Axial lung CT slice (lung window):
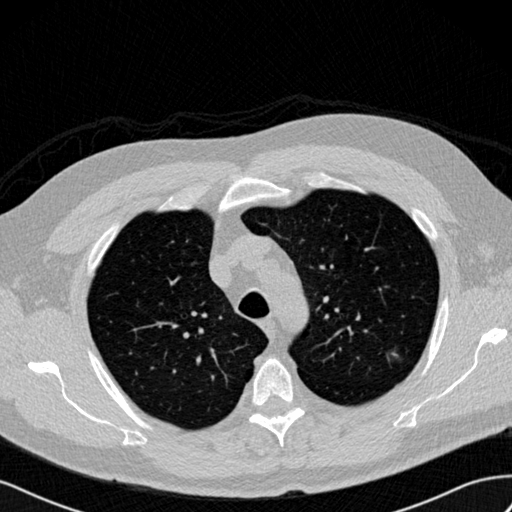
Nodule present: no